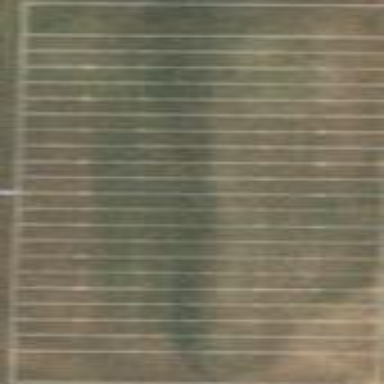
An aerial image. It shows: American football pitch.